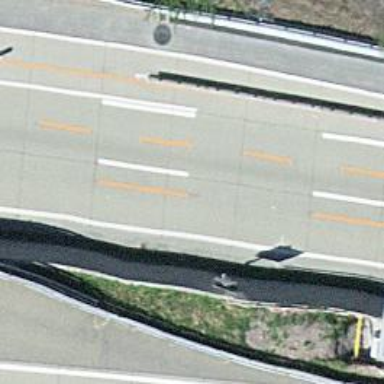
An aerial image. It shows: Asphalt motorway.